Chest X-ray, PA view. Patient: 63 years old, sex M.
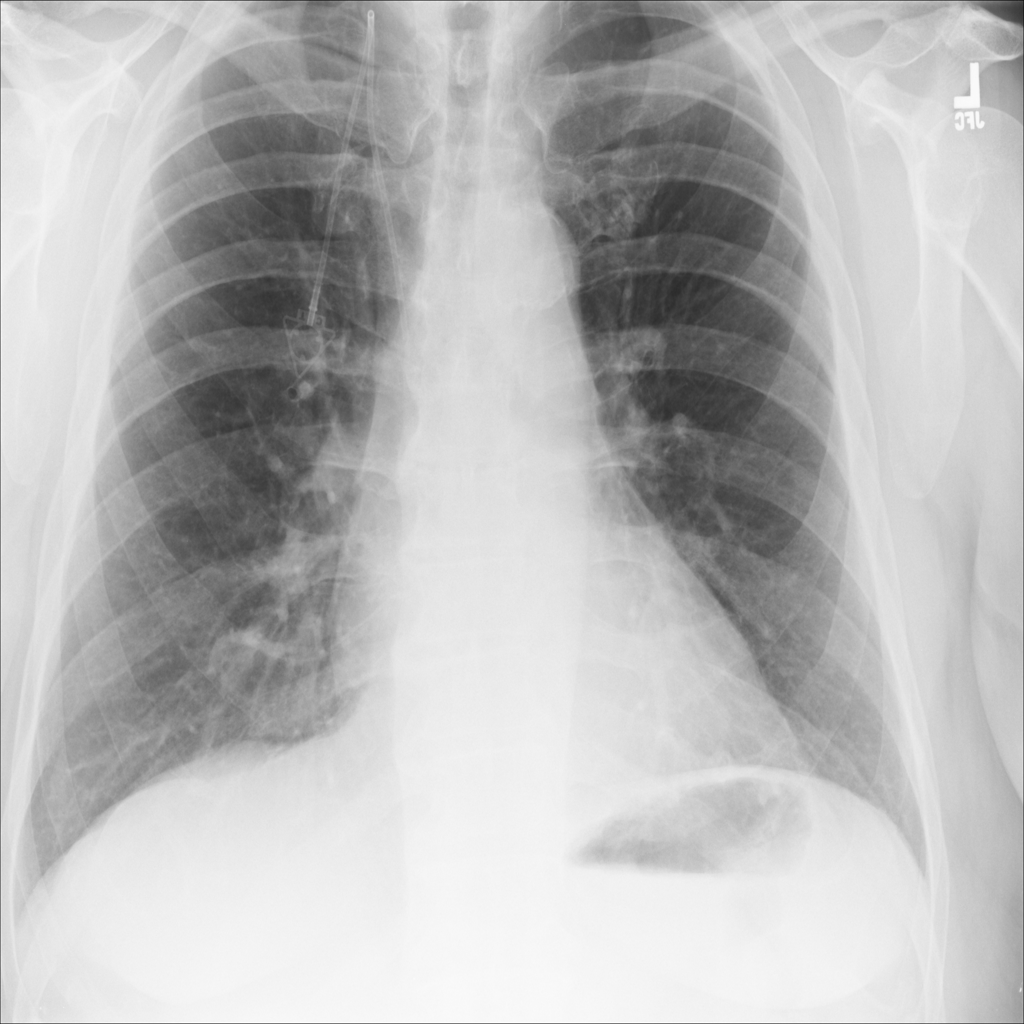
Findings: No Finding